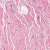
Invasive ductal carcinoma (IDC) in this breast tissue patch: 0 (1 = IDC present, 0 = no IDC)